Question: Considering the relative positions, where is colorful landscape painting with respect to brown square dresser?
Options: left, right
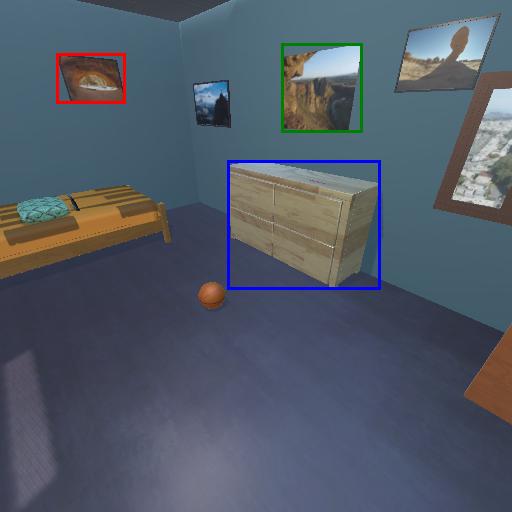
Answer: left